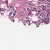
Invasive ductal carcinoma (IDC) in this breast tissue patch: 0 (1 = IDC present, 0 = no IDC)